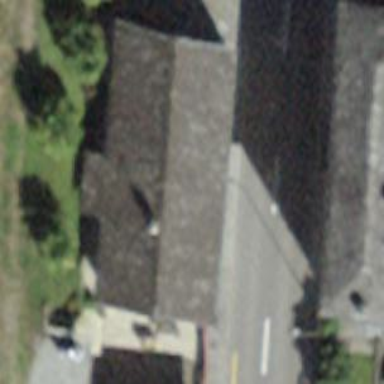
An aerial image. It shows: Detached building.